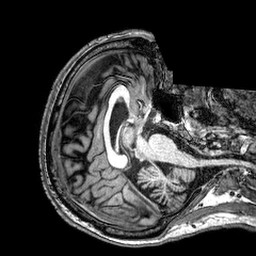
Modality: T1w
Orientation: axial
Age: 67
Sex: male
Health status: healthy
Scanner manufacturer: philips
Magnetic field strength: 3 T